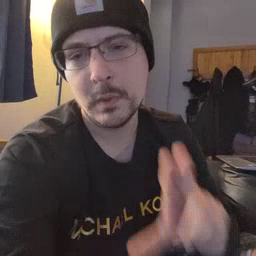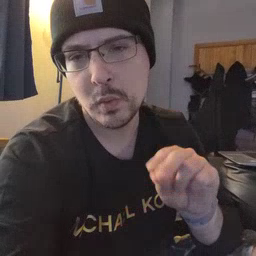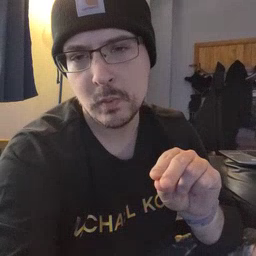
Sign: no